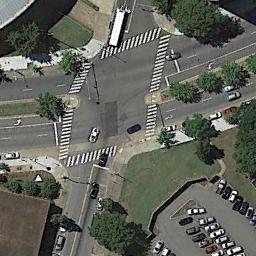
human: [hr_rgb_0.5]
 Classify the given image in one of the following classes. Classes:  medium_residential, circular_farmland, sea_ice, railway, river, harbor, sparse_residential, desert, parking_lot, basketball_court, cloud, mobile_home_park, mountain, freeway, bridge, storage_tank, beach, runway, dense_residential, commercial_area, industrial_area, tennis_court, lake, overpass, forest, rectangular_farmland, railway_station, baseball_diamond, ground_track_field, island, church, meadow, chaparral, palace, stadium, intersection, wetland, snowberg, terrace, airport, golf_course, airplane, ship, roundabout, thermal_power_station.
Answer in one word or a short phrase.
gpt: intersection